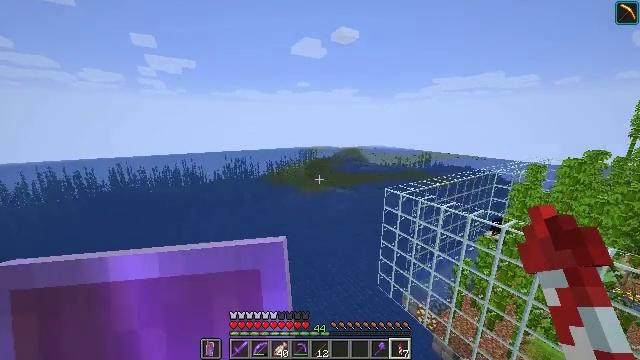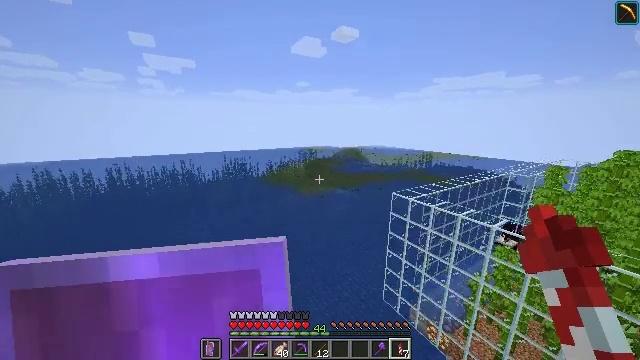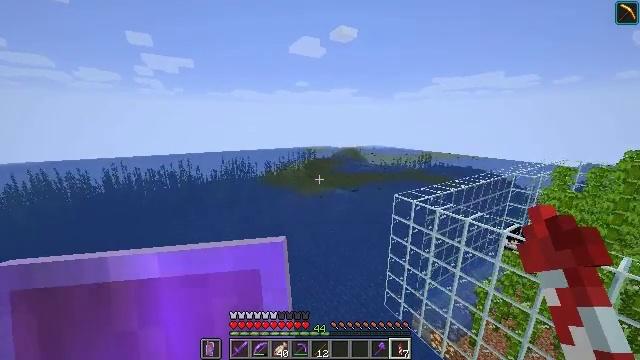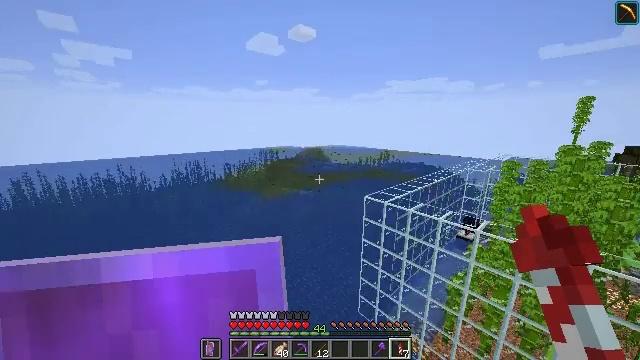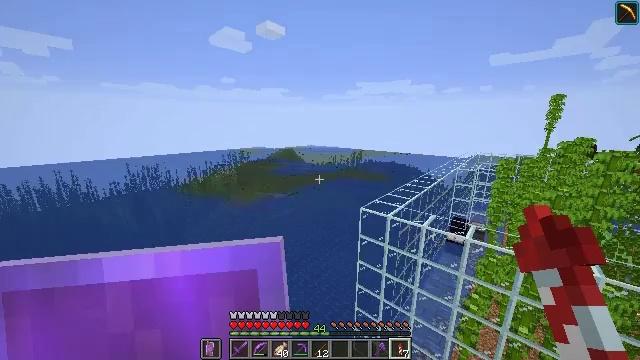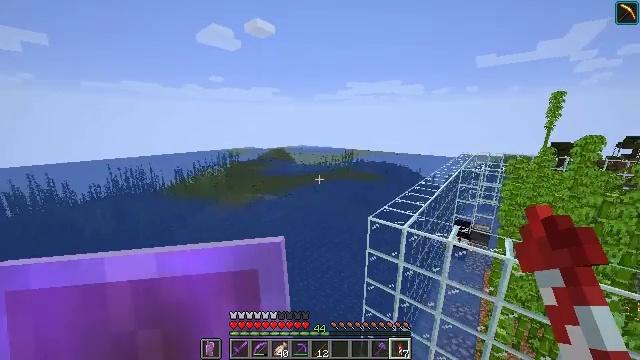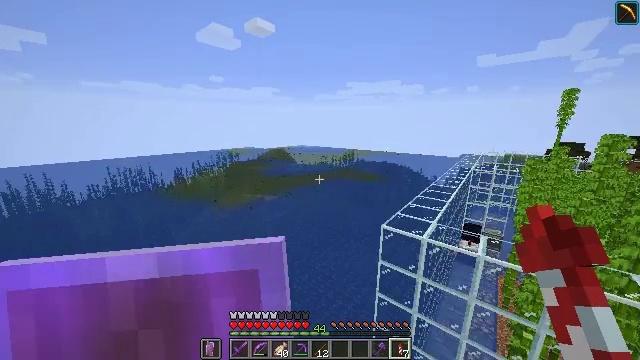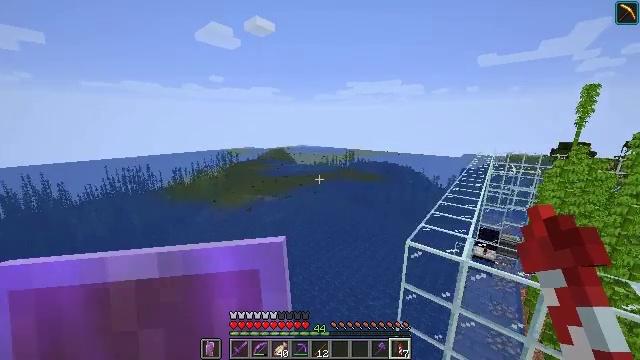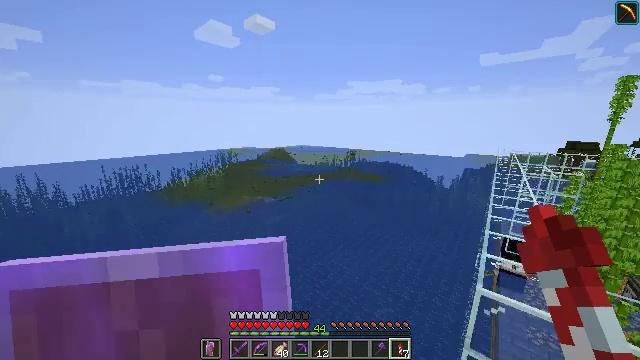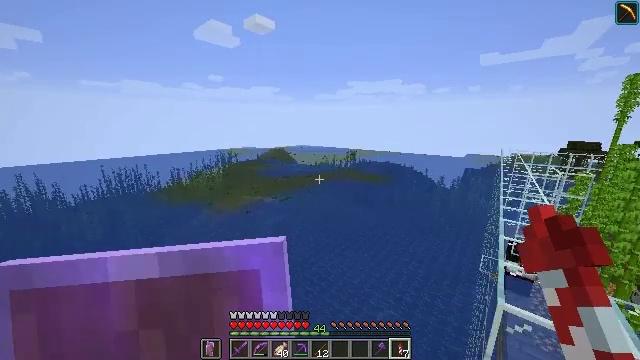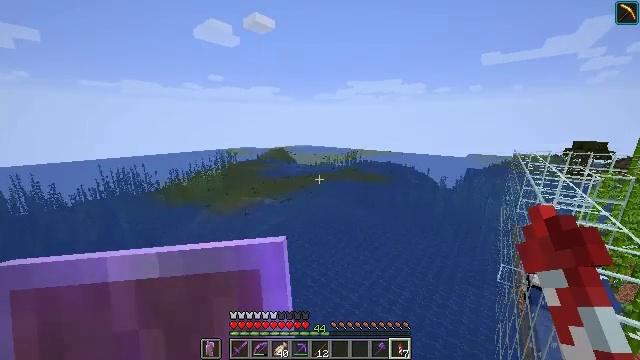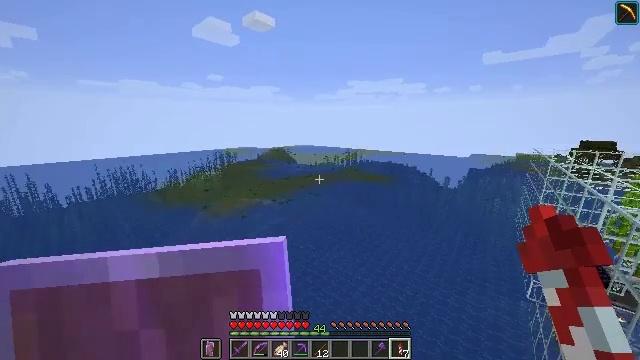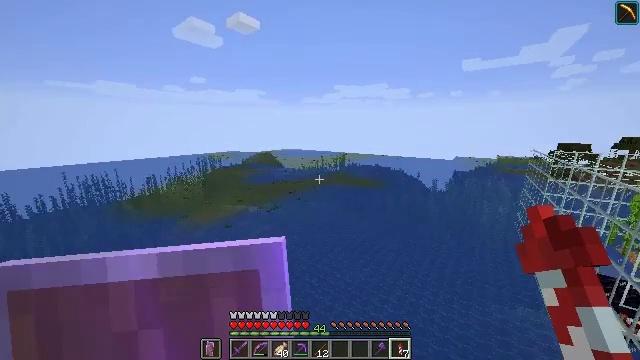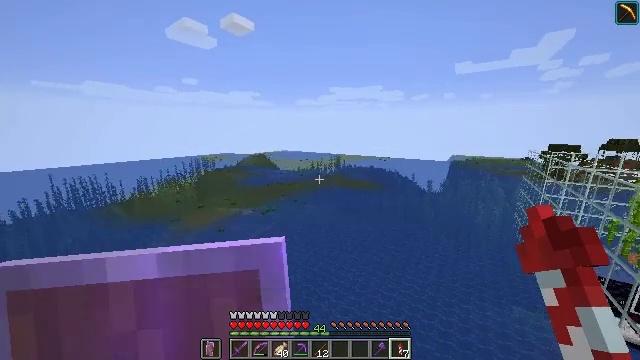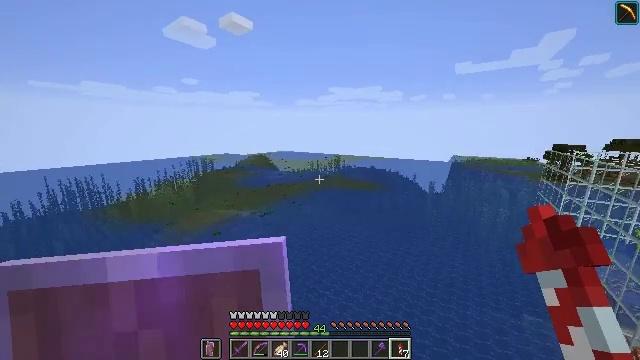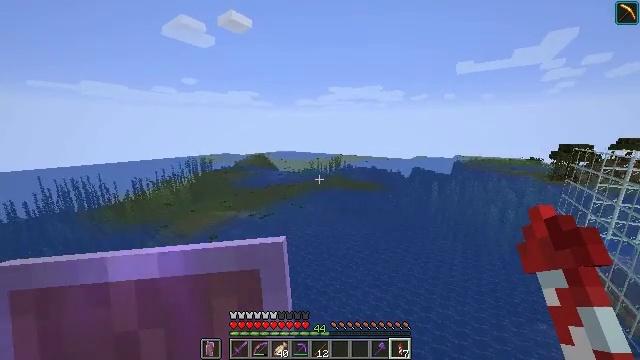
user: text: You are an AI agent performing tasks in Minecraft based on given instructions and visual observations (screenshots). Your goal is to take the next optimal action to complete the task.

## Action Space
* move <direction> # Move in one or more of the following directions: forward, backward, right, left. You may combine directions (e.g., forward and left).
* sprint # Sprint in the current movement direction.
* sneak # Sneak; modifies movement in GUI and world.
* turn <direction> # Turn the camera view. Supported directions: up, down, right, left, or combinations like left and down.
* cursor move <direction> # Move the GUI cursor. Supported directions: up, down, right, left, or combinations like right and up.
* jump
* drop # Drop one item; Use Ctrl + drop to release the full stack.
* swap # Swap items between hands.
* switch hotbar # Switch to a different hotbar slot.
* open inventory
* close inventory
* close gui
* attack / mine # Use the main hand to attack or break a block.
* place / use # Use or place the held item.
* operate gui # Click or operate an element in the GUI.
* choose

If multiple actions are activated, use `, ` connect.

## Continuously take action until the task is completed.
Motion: motion action
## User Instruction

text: Dig up clay found underwater.
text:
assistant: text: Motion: move forward, sprint
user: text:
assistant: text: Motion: move forward, sprint
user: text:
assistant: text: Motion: move forward, sprint, turn right
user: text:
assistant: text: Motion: move forward, sprint, turn right
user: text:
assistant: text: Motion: move forward, sprint, turn right
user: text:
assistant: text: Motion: move forward, sprint
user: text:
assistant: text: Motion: move forward, sprint
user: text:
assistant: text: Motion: move forward, sprint
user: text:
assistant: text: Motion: move forward, sprint
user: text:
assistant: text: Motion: move forward, sprint
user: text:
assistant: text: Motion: move forward, sprint
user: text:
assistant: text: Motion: move forward, sprint, turn right and up
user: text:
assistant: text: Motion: move forward, sprint, turn right
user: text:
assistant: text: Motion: move forward, sprint
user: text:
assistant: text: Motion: move forward, sprint
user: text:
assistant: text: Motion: move forward, sprint
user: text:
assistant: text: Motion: move forward, sprint
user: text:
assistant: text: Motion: move forward, sprint
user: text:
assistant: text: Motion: move forward, sprint
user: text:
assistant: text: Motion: move forward, sprint
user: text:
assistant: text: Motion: move forward, sprint
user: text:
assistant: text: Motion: move forward, sprint
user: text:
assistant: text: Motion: move forward, sprint, turn right and up
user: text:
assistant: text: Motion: move forward, sprint, turn right and up
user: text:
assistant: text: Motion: move forward, sprint, turn right
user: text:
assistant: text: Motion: move forward, sprint, turn right and up
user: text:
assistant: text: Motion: move forward, sprint
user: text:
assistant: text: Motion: move forward, sprint
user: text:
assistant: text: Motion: move forward, sprint, turn left
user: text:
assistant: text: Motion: move forward, sprint, turn left and down